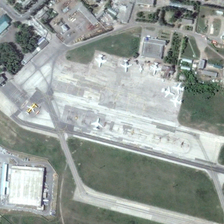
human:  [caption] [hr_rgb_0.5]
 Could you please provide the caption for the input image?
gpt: some planes are in an airport surrounded by some buildings and green trees .

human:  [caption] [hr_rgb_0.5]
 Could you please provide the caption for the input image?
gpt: some planes are in an airport surrounded by some buildings and green trees .

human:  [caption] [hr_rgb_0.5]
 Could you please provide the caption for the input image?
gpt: some planes are in an airport surrounded by some buildings and green trees .

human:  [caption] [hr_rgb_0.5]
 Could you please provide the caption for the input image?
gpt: some planes are in an airport surrounded by some buildings and green trees .

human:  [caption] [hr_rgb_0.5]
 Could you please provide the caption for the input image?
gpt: some planes are in an airport surrounded by some buildings and green trees .